Aerial crown-view tile of a tropical tree (Barro Colorado Island, Panama), acquired 20250217:
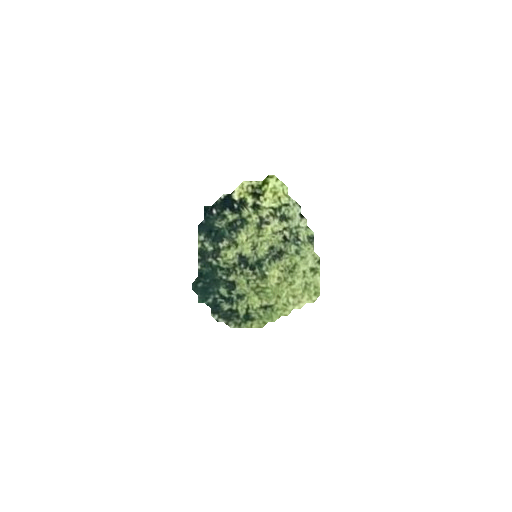
Species: Alseis blackiana
GBIF accepted scientific name: Alseis blackiana
Crown area: 21.042 m²